Question: Got datatable with Id, parentId, description. It is a relationial table structure.
I want to be able to pass a parameter to a function which is the current selected Id of the item in in treeview. I want to have a datatable returned with all the related children rows, the top of the relationship is parentId is null... etc etc
I would like to do this LINQ
Any help welcomed.
'''
enter code here var kids = ( from p in dt.AsEnumerable()
where p.Field<Int32?>( "ParentId" ) == parentId
select new
{
parent = p,
child = from c in dt.AsEnumerable()
where c.Field<Int32?>( "ParentId" ) == p.Field<Int32>( "Id" )
select new
{
child = c
}
} ).ToList();
'''
Below is the data I am using and I cannot get it to work as expected. Maybe we are not talking about the same end result or I am missing something terrible.
Here is the code I have and when I pass a value of 57 for the parentId I get 2 rows back in children.
QuotationItemId=58 and 71
I would expect also to get the QuotationItemId 59, 60, 55 ,56, 61
'''
var lookup = dt.AsEnumerable().ToLookup( p => p.Field<int?>( "ParentId" ) );
var children = lookup[parentId].ToList();
'''

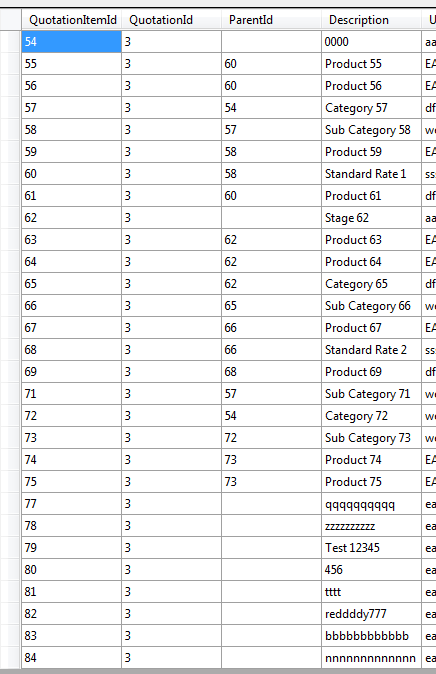
Answer: This is what you can do:
'''
var lookup =
dt
.AsEnumerable()
.ToLookup(p => p.Field<int?>("ParentId"));
'''
Now if you want the root elements do this:
'''
var roots = lookup[null];
'''
And if you want any children, given the 'parentId', you do this:
'''
var children = lookup[parentId];
'''
Simple, huh?
---
Here's some code based on your edit.
I defined my list of items using an anonymous type:
'''
var items = new []
{
new { QuotationItemId = 54, ParentId = (int?)null, Description = "0000", },
new { QuotationItemId = 55, ParentId = (int?)60, Description = "Product 55", },
new { QuotationItemId = 56, ParentId = (int?)60, Description = "Product 56", },
new { QuotationItemId = 57, ParentId = (int?)54, Description = "Category 57", },
new { QuotationItemId = 58, ParentId = (int?)57, Description = "Sub Category 58", },
new { QuotationItemId = 59, ParentId = (int?)58, Description = "Product 59", },
new { QuotationItemId = 60, ParentId = (int?)58, Description = "Standard Ratel", },
new { QuotationItemId = 61, ParentId = (int?)60, Description = "Product 61", },
new { QuotationItemId = 62, ParentId = (int?)null, Description = "Stage 62", },
new { QuotationItemId = 63, ParentId = (int?)62, Description = "Product 63", },
new { QuotationItemId = 64, ParentId = (int?)62, Description = "Product 64", },
new { QuotationItemId = 65, ParentId = (int?)62, Description = "Category 65", },
new { QuotationItemId = 66, ParentId = (int?)65, Description = "Sub Category66", },
new { QuotationItemId = 67, ParentId = (int?)66, Description = "Product 67", },
new { QuotationItemId = 68, ParentId = (int?)66, Description = "Standard Rate 2", },
new { QuotationItemId = 69, ParentId = (int?)68, Description = "Product 69", },
new { QuotationItemId = 71, ParentId = (int?)57, Description = "Sub Category 71", },
new { QuotationItemId = 72, ParentId = (int?)54, Description = "Category 72", },
new { QuotationItemId = 73, ParentId = (int?)72, Description = "Sub Category73", },
new { QuotationItemId = 74, ParentId = (int?)73, Description = "Product 74", },
new { QuotationItemId = 75, ParentId = (int?)73, Description = "Product 75", },
new { QuotationItemId = 77, ParentId = (int?)null, Description = "qqqqqqqqqq", },
new { QuotationItemId = 78, ParentId = (int?)null, Description = "zzzzzz", },
new { QuotationItemId = 79, ParentId = (int?)null, Description = "Test 12345", },
new { QuotationItemId = 80, ParentId = (int?)null, Description = "456", },
new { QuotationItemId = 81, ParentId = (int?)null, Description = "tttt", },
new { QuotationItemId = 82, ParentId = (int?)null, Description = "reddddy777", },
new { QuotationItemId = 83, ParentId = (int?)null, Description = "bbbbbbbbbbbb", },
new { QuotationItemId = 84, ParentId = (int?)null, Description = "nnnnnnnnnnnnn", },
};
'''
And, using LINQPad, the lookup works like so:
'''
var lookup = items.ToLookup(x => x.ParentId);
lookup[58].Dump();
lookup[60].Dump();
'''

You should note that it doesn't recurse all the way down.
If you want to recurse all the way, then you need to define a recursive function. Try this:
'''
Func<IEnumerable<Quotation>, IEnumerable<Quotation>> recurse = null;
recurse = qs =>
{
return
qs
.Concat(
from q in qs
from q2 in recurse(lookup[q.QuotationItemId])
select q2);
};
recurse(lookup[57]).Dump();
'''
And that gives you:

Which is what I think you're expecting.